Platform: macOS
Application: Chrome
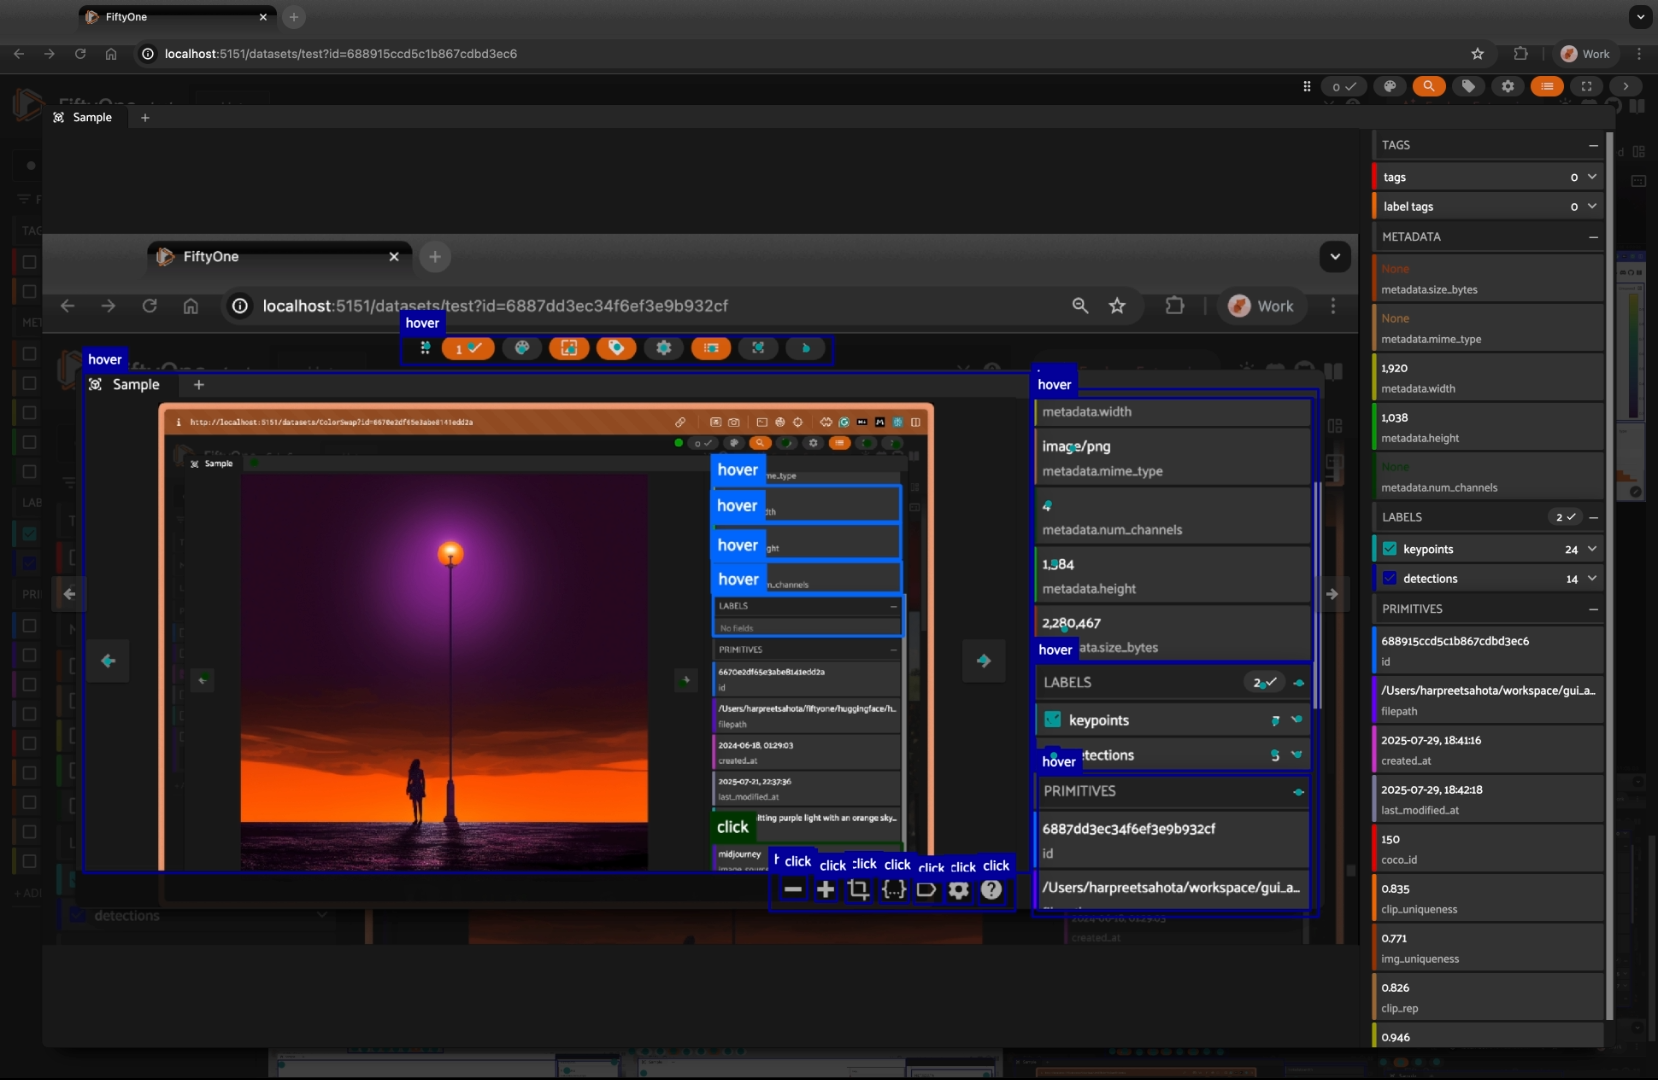
task_description: Locate the actions row in this sample modal
action_type: hover
element_info: Menu Item

task_description: Locate the primitives group in the sidebar of the sample modal
action_type: hover
element_info: Menu Item

task_description: Locate the labels group in the sidebar of the sample modal
action_type: hover
element_info: Menu Item

task_description: Locate the metadata group in the sidebar of the sample modal
action_type: hover
element_info: Menu Item

task_description: Locate the tags group in the sidebar of the sample modal
action_type: hover
element_info: Menu Item

task_description: Locate the sample panel in this modal
action_type: hover
element_info: Menu Item

task_description: Locate the sidebar in the sample modal
action_type: hover
element_info: Menu Item